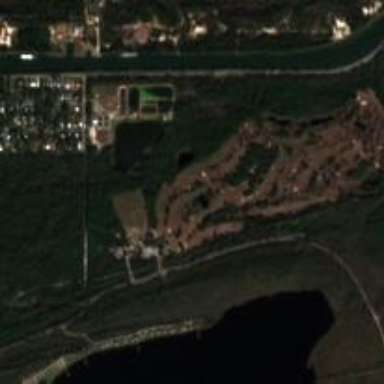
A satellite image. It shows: Golf course.